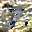
Label: 7